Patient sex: M
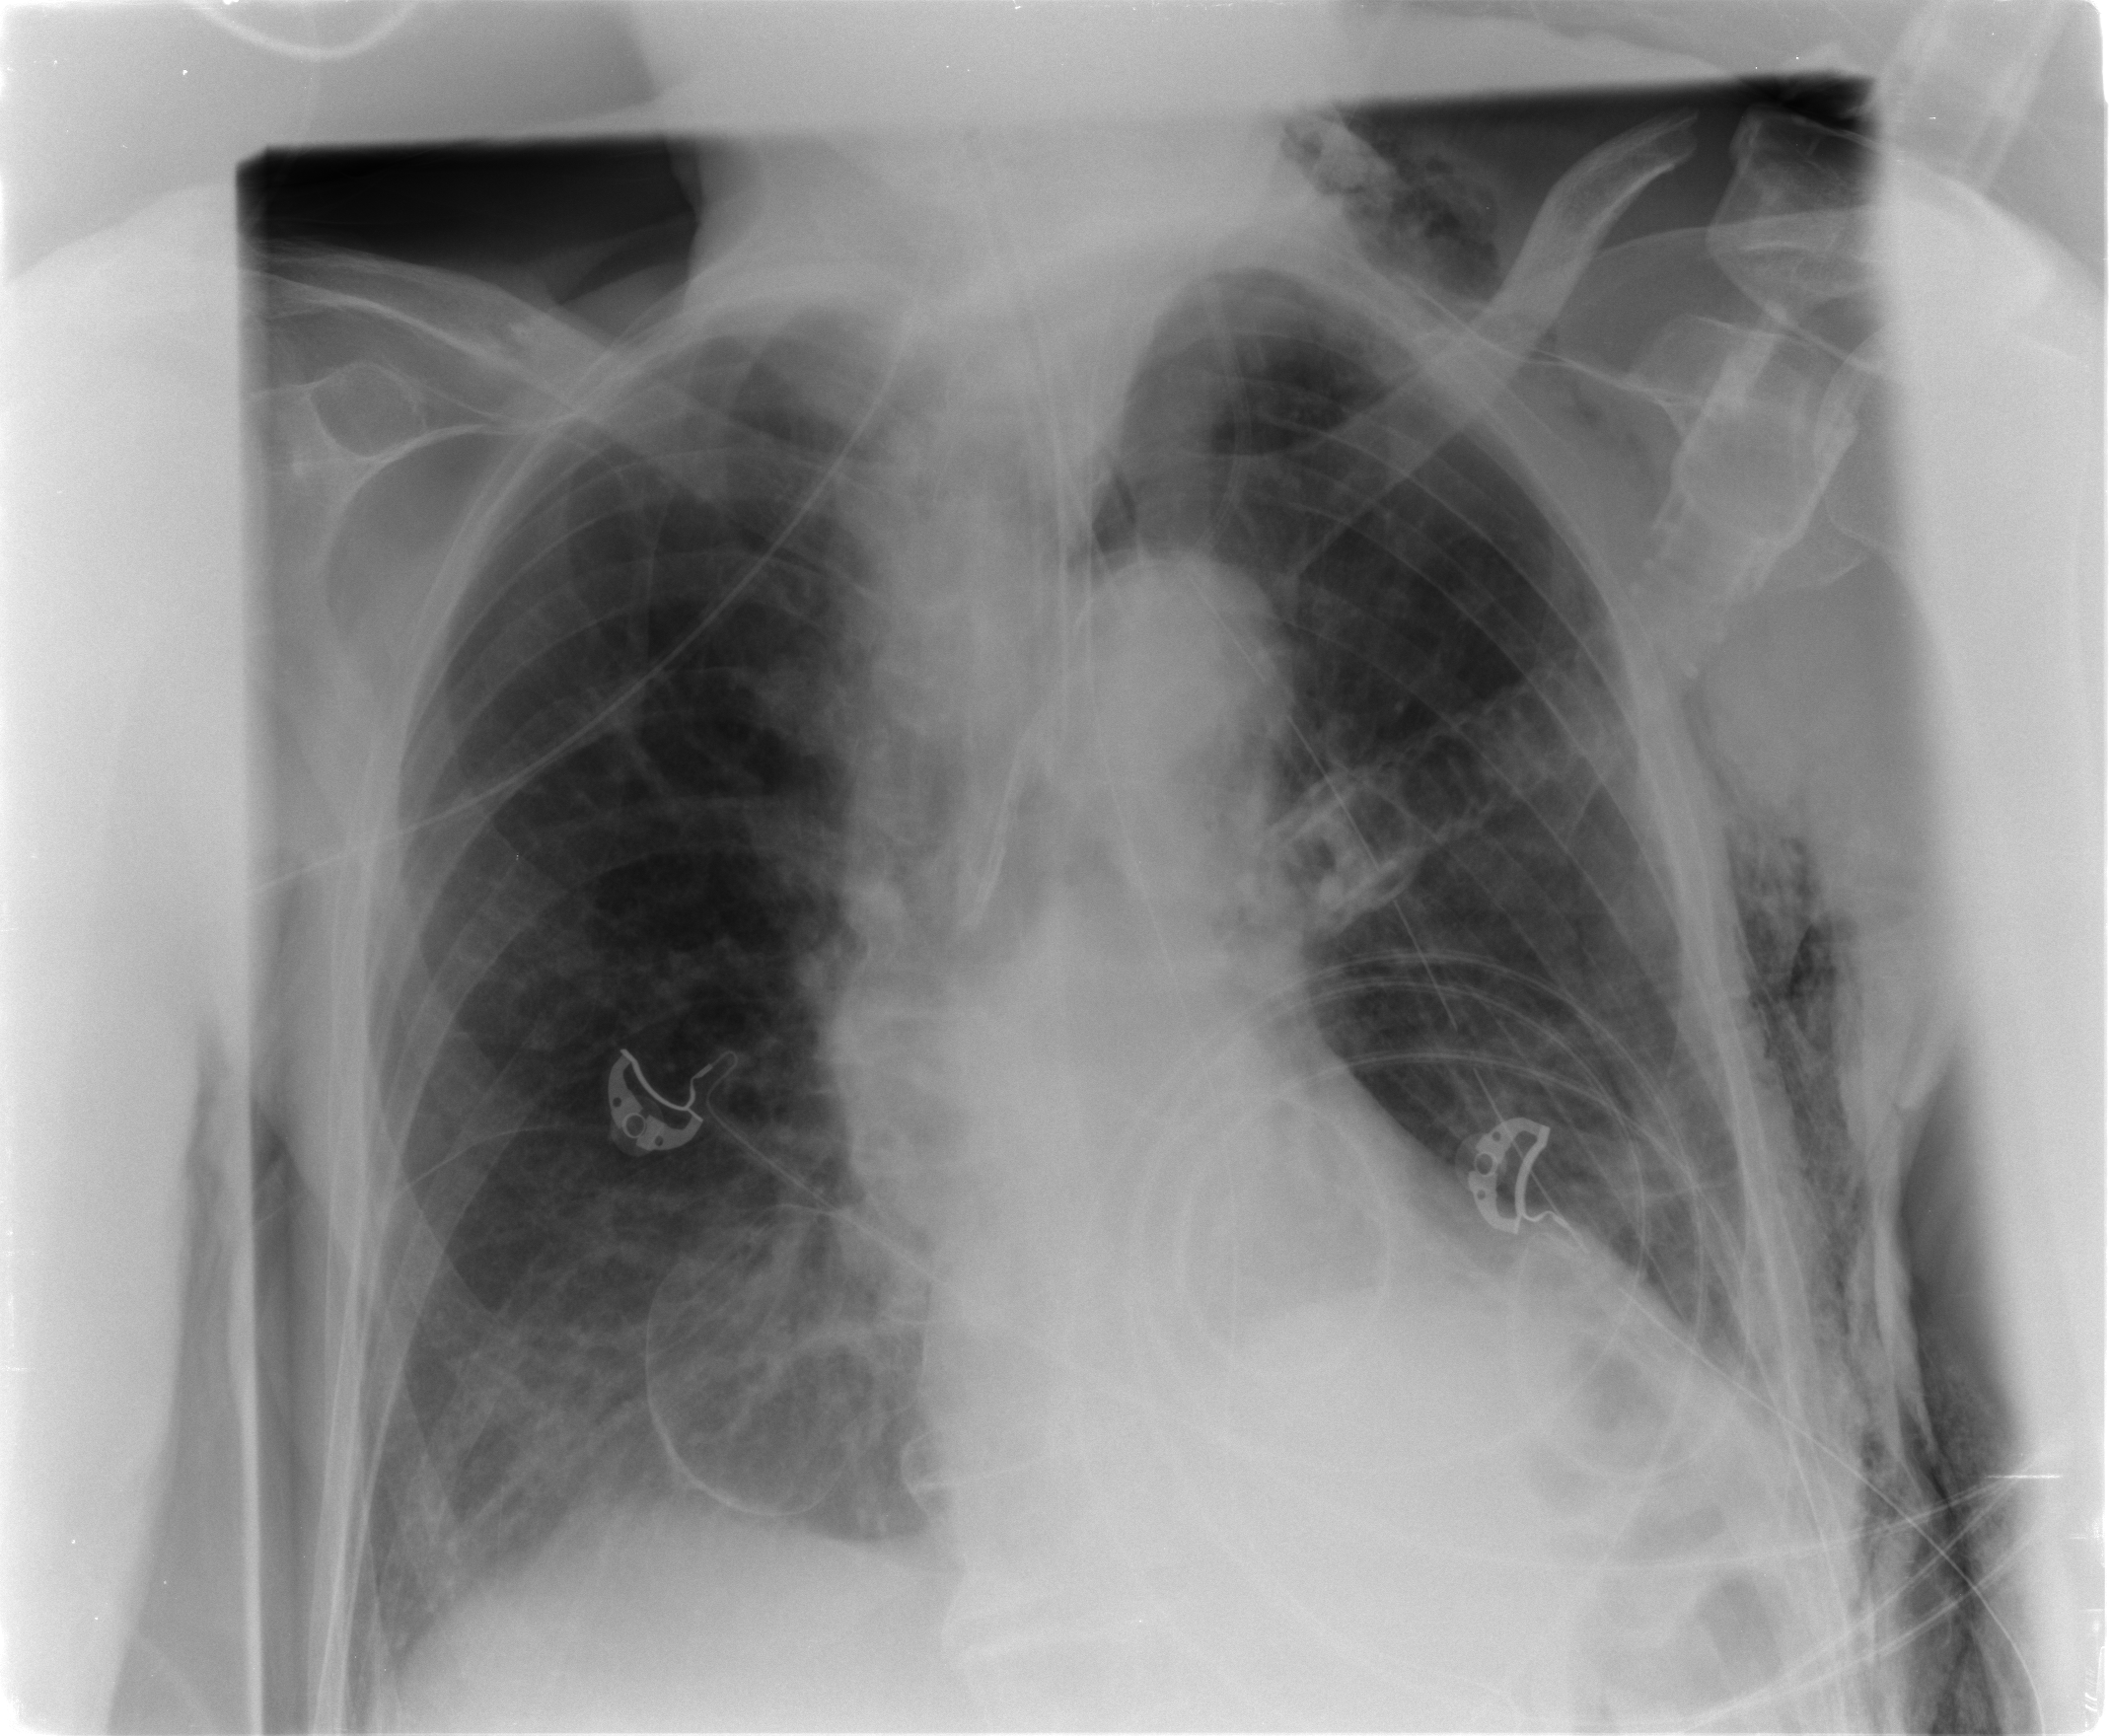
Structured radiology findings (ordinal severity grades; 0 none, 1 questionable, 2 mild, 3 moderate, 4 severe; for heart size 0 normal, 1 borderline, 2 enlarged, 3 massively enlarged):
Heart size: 0
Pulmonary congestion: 2
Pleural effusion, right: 0
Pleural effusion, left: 1
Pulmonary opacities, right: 0
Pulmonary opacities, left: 0
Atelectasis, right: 0
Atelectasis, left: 2